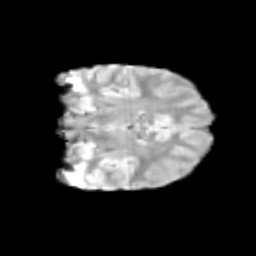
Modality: T2w
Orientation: coronal
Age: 10
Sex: female
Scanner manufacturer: siemens
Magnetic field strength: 3 T
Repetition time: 3.8 s
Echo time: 0.07 s